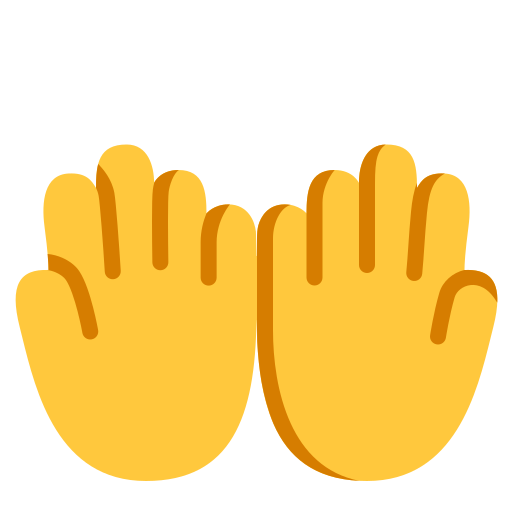
palms up together flat default